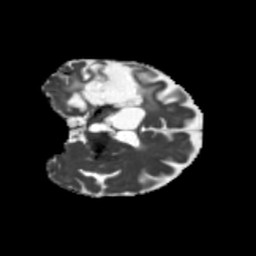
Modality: MD
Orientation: coronal
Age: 66
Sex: female
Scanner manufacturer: siemens
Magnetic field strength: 3 T
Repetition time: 5.25 s
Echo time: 0.08 s